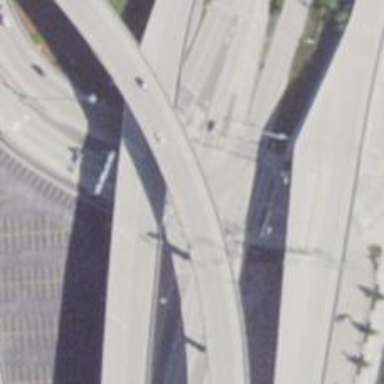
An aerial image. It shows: Primary highway with separate sidewalk.